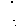
Label: cat